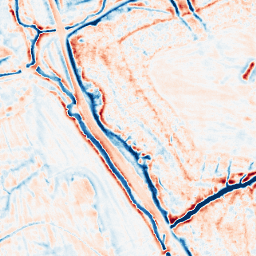
Category: edge_preserving
Decomposition family: bilateral
Decomposition parameters: d: 15
sigma_color: 50
sigma_space: 50
Upsampling method: sinc_blackman
Upsampling parameters: scale: 4
kernel_size: 8
Upsampling scale: 4